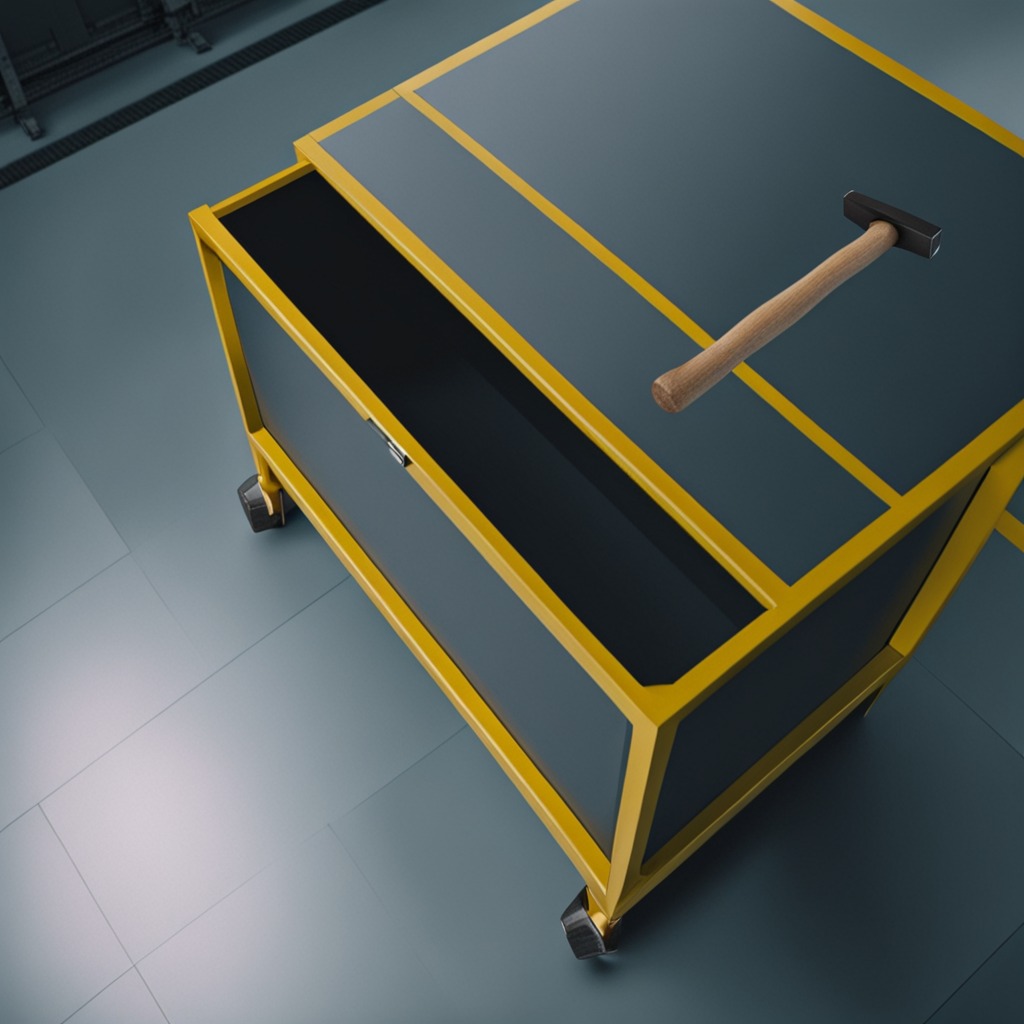
A hammer lying on a toolbox surface in an airplane hangar workshop 8K